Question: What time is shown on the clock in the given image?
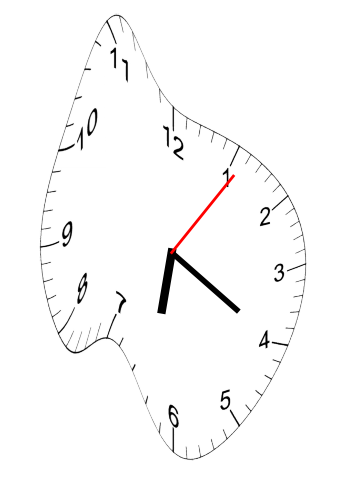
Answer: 06:20:06